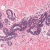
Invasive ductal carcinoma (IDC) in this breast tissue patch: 0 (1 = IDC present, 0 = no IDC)